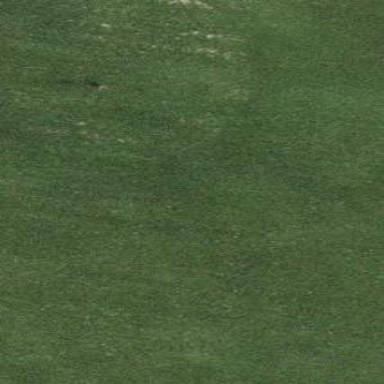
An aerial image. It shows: Golf green.